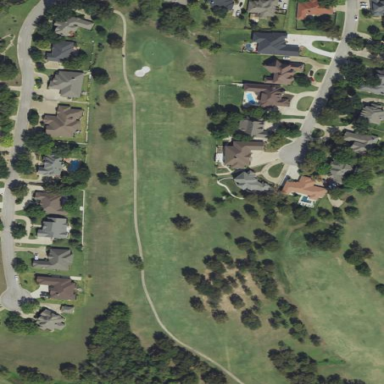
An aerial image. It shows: Golf fairway surrounded by grass.